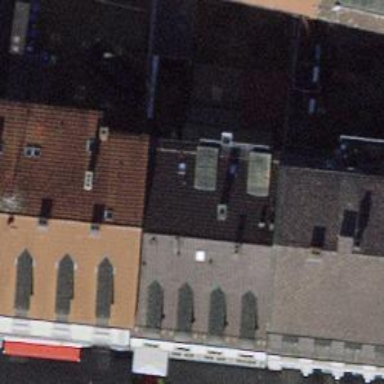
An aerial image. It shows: Hotel building.